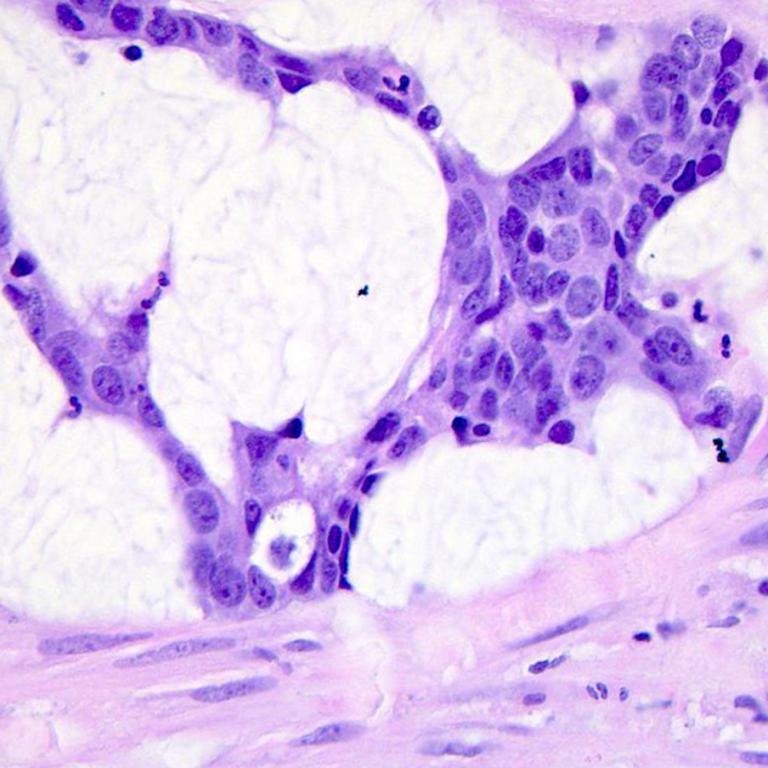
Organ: colon
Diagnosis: adenocarcinomas